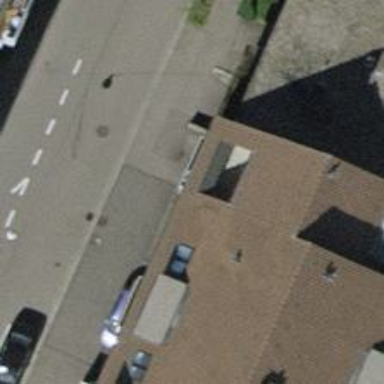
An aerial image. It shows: Car repair shop.